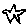
Label: star